Interaction volume radius: 10 \u00c5
Interaction volume height: 15 \u00c5
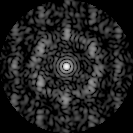
Disorder parameter: 0.6686